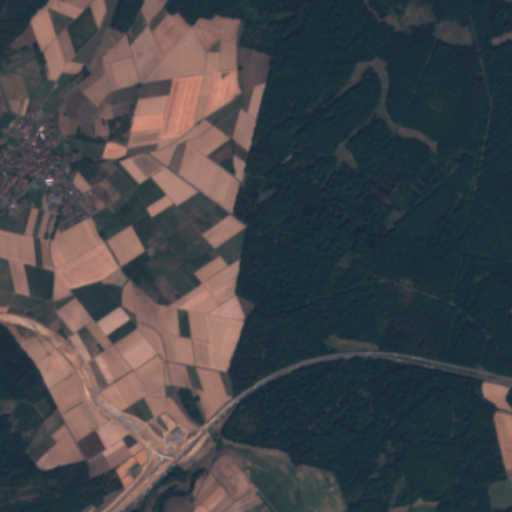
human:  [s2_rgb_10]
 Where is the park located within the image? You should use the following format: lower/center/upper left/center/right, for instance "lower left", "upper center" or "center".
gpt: The park is located in the upper left of the image.
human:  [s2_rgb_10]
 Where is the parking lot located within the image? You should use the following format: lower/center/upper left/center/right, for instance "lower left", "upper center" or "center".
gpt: The parking lot is located in the upper left of the image.
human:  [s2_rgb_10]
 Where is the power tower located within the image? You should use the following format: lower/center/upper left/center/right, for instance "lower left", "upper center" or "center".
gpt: The power tower is located in the lower left of the image.
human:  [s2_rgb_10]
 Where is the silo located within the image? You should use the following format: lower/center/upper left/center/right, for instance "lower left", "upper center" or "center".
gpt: The silo is located in the upper left of the image.
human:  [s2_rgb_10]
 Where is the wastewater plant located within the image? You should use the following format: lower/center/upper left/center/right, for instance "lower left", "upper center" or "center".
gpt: The wastewater plant is located in the upper left of the image.
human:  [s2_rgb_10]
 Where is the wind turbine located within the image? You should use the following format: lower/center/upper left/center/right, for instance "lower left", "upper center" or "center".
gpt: The wind turbine is located in the lower center of the image.
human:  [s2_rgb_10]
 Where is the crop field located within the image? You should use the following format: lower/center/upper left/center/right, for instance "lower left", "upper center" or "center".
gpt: There is no crop field in the image.